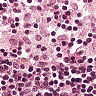
Metastatic tissue present: no